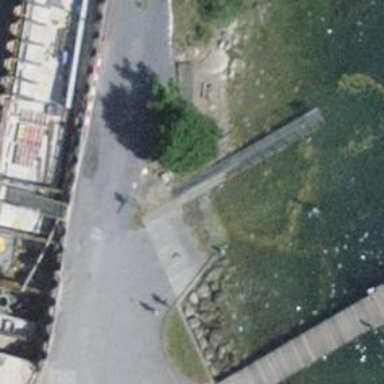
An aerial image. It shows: Man-made pier.